Question: I am trying to fix a design issue related to ASP.NET MVC 3 validation and its css. I understand that the MVC has some default css classes for validation messages to use and if you need to customize the style you could simply update these classes per your requirement.
Now the problem here appears to be my requirement, our design team has come up with this validation messages display where if a required field is missing then the error message should have an "arrow image" that will point towards the input control. Below is the lay out that i am trying to achieve here:

Now the thing that I am trying to figure out is how could i align the background color of red and the image next to the message.
Any suggestions/help will be deeply appreciated.
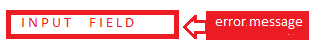
Answer: you can use this html structure for displaying the error msg
'''
<div class="error">
<span>error message</span>
</div>
'''
css
'''
.error{background:url(arrow.gif) no-repeat left center; padding-left:15px;}
.error span{ padding:2px; background:red;}
'''